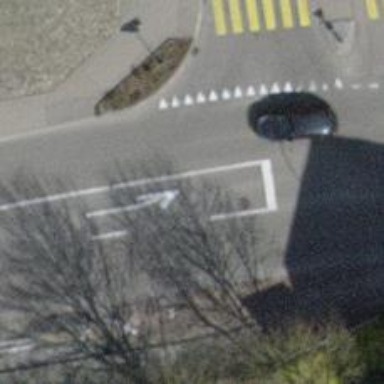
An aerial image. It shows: Public transport stop position.